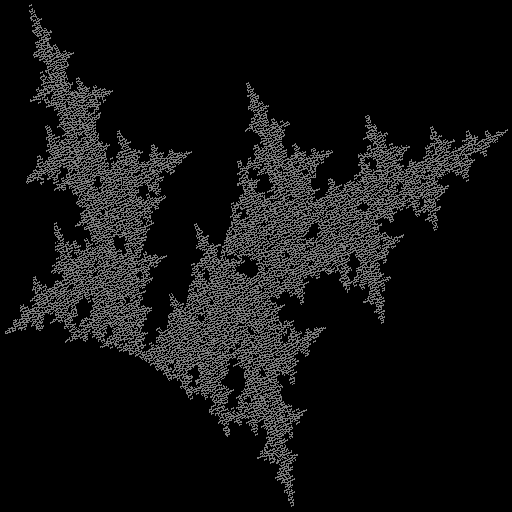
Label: a3